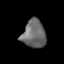
Tissue: lung
Cell type: Epithelial cells
Senescence score: 0.1621
Nuclear area (px): 650
Mean DAPI intensity: 105.565